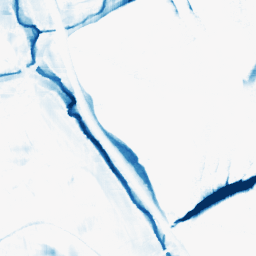
Category: morphological
Decomposition family: morphological_square
Decomposition parameters: operation: closing
size: 20
Upsampling method: sinc_blackman
Upsampling parameters: scale: 4
kernel_size: 16
Upsampling scale: 4